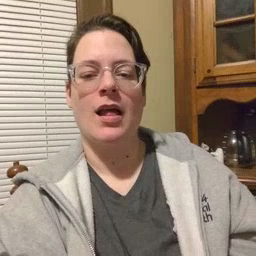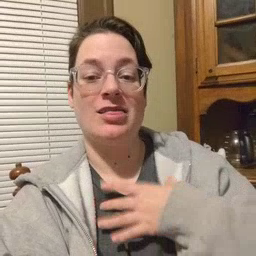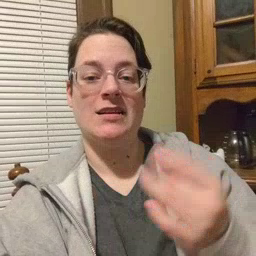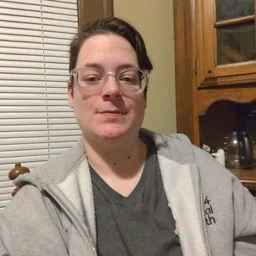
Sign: like